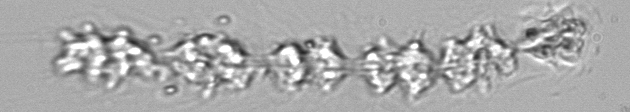
Label: Leptocylindrus_mediterraneus